Question: I have an array x[] containing data. Also there is an array of "system states" c[]. The process:
'''
for(i = 1; i < N; i++)
{
a = f1(x[i] + c[i-1]);
b = f2(x[i] + c[i-1]);
c[i] = a + b;
}
'''
Is there any efficient way to find the values of 'f1' and 'f2' on 2-core system using 2 parallel threads? I mean the following (in pseudo-code):
'''
thread_1
{
for(i = 1; i < N; i++)
a = f1(x[i] + c[i-1]);
}
thread_2
{
for(i = 1; i < N; i++)
{
b = f2(x[i] + c[i-1]);
c[i] = a + b; //here we somehow get a{i} from thread_1
}
}
'''
'f1' and 'f2' are not time consumptive, but have to be calculated many times, so desired speedup is about x2. See the diagram for graphical representation:

Looking for code examples for Windows.
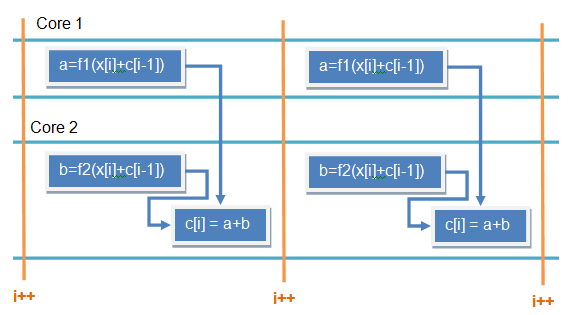
Answer: If I understand you right,
- 'a[i]''c[i-1]'- 'b[i]''c[i-1]'- 'c[i]''a[i]''b[i]'
It means that the only process which you can do separately is calculating 'a[i]' and 'b[i]'.
That's how I see it in C#:
'''
for (int i = 1; i < N; i++)
{
Task<double> calcA = Task.Factory.StartNew(() => { return f1(x[i] + c[i-1]); });
Task<double> calcB = Task.Factory.StartNew(() => { return f2(x[i] + c[i-1]); });
// .Result will block the execution and wait for both calculations to complete
c[i] = calcA.Result + calcB.Result;
}
'''
This will run two separate threads, which will calculate 'f1' and 'f2' respectively. After both 'f1' and 'f2' are calculated, it will set 'c[i]' value, and run the next iteration.
- 'double''f1''f2''double'- 'a[0]''b[0]''c[i-1]'- 'f1''f2'- 'Task.Factory.StartNew''Thread'